Question: I'm looking for a way to create an application layout for a little tool that looks like the ESET Antivirus UI:

I thought, that I take a TabControl and do a complete Restyling on this whole thing. I created a basic tab layout:
'''
<Grid Background="White" Grid.Row="1" >
<TabControl TabStripPlacement="Left">
<TabItem Header="Dashboard">
<Grid>
</Grid>
</TabItem>
<TabItem Header="Projects">
<Grid>
</Grid>
</TabItem>
<TabItem Header="Settings">
<Grid>
</Grid>
</TabItem>
<TabItem Header="Help &amp; Info">
<Grid>
</Grid>
</TabItem>
</TabControl>
</Grid>
'''
However, I don't have the slightest clue how to get the tabs the way I'd like them to be. I tried a lot with Blend to get the Tabs look the image above, but I don't get it. The triangle would be a nice to have, but the highlighting should be adapted.
Any advice?
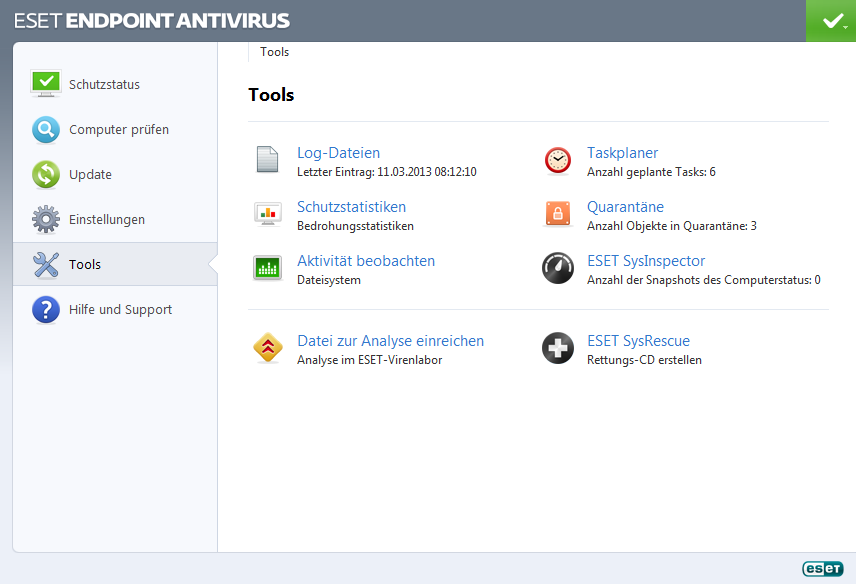
Answer: Whenever you are having trouble with trying to make WPF UI elements look exactly the way you want, you should go find the default '<style>' XAML from microsoft and try modifying that directly in your project until you get the desired result.
In case that wasn't clear, you you need to do is follow the links below, copy the style from the pages and put them into the Resources section of your window (or App.xaml, its really up to you). Then fiddle with them until you get it to look the way you want.
The two styles you'll need to play with are <URL>